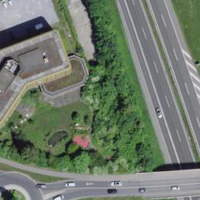
EUNIS habitat code: 57
Species observed at this site:
Carex spicata